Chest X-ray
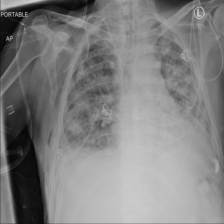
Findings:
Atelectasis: negative
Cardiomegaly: negative
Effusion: negative
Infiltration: negative
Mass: negative
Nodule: negative
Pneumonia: negative
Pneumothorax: positive
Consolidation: negative
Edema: negative
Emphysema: negative
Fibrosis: negative
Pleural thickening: negative
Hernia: negative